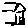
Label: house